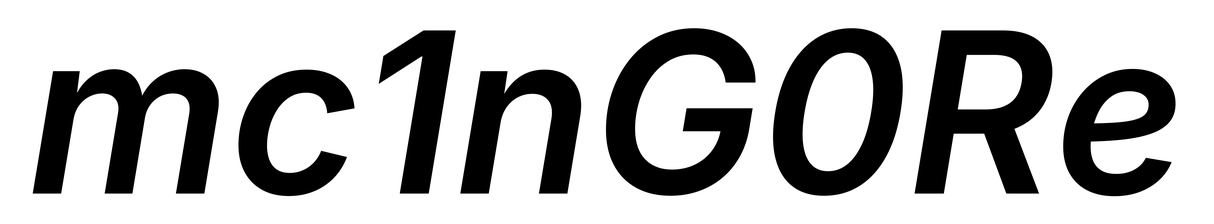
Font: Inter-Italic_SemiBold_Italic